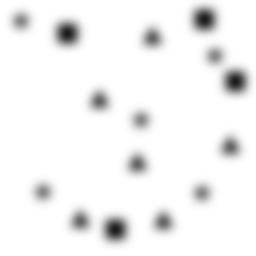
Squares: 4
Triangles: 6
Stars: 5
Total shapes: 15